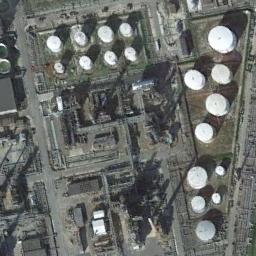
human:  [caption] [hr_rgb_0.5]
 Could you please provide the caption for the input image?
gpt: There are several rows of buildings next to these storage tanks .

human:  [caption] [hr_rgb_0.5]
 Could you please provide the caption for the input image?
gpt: Lots of buildings are next to storage tanks .

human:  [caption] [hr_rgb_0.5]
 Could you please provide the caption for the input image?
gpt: There are many white storage tanks on the grass next to the bare land .

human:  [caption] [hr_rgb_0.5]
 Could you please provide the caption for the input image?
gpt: There are many different sized storage tanks and many buildings in the factory .

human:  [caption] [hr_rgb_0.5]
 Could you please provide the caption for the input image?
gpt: There are some white storage tanks and some black pipelines .